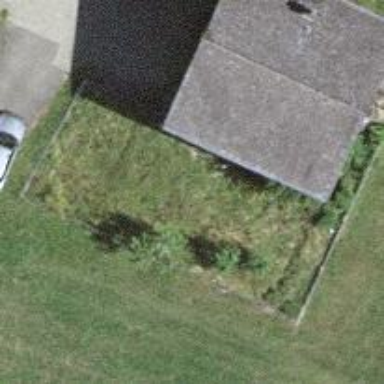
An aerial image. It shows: Farm building.